Question: I'm attempting to build an error chart using D3 that looks like this:

The issue I'm having is that maximum error square (the square at the top) isn't showing up. Here's what I have so far:
'''
var m = { top: 10, right: 10, bottom: 10, left: 10 }
var h = 400 - m.top - m.bottom;
var w = 500 - m.left - m.right;
var r = 5;
var data = [
{ x: 0, y: 12, yMin: 10, yMax: 20 },
{ x: 1, y: 25, yMin: 17, yMax: 30 },
{ x: 2, y: 15, yMin: 12, yMax: 17 },
{ x: 3, y: 10, yMin: 5, yMax: 14 },
{ x: 4, y: 5, yMin: 1, yMax: 6 }
]
var xScale = d3.scale.linear()
.domain([0, d3.max(data, function(d) { return d.x } )])
.range([0, w]);
var yScale = d3.scale.linear()
.domain([0, d3.max(data, function(d) { return d.yMax } )])
.range([h, 0]);
var vis = d3.select('body').append('svg')
.attr({
height : h + m.top + m.bottom,
width : w + m.left + m.right,
})
.append('g')
.attr({
transform : 'translate(' + m.left + ',' + m.top + ')'
})
var scatterPlot = vis.selectAll('rect')
.data(data)
.enter()
.append('rect')
.attr({
x : function(d) { return xScale(d.x) - r; },
y : function(d) { return yScale(d.y); },
width : r * 2,
height : r
});
var errorMin = vis.selectAll('circle')
.data(data)
.enter()
.append('circle')
.attr({
cx : function(d) { return xScale(d.x); },
cy : function(d) { return yScale(d.yMin); },
r : r
});
var errorMax = vis.selectAll('rect')
.data(data)
.enter()
.append('rect')
.attr({
x : function(d) { return xScale(d.x) - r; },
y : function(d) { return yScale(d.yMax); },
width : r * 2,
height : r * 2
});
'''
And here is a working example: <URL>
I am pretty sure that when I do 'var errorMax = vis.selectAll('square')' at the end of my code it's telling D3 to select the existing squares rather than appending new ones, and I'm sure there's a way to just append new squares, I've just been unable to figure out how.
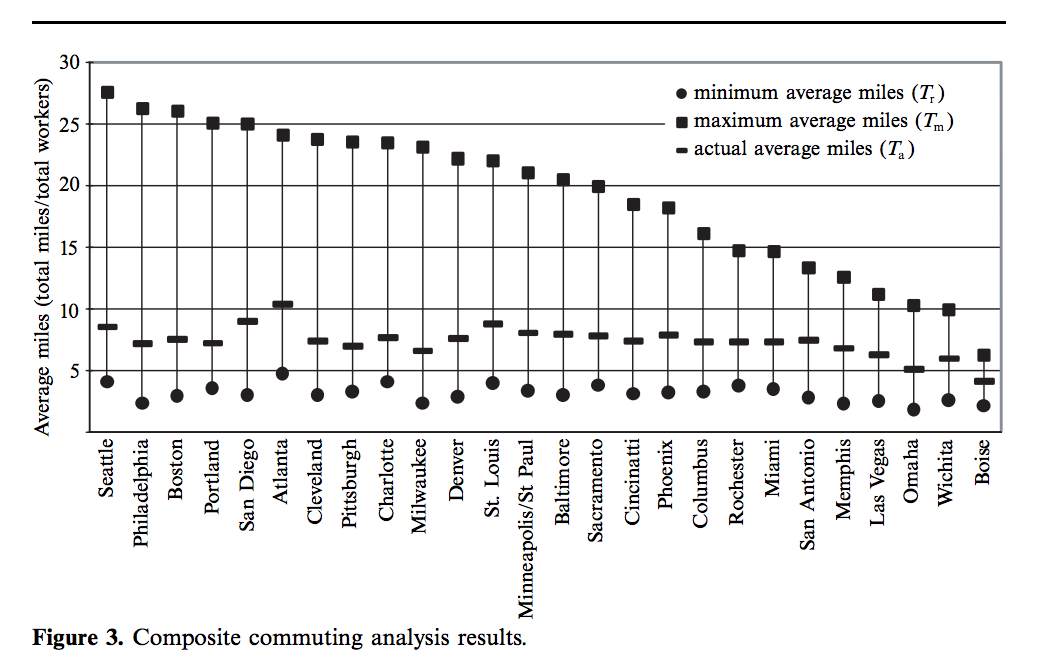
Answer: '.append('square')' => '.append('rect')'
Pre-defined SVG shapes that can be appended
1. Rectangle <rect>
2. Circle <circle>
3. Ellipse <ellipse>
4. Line <line>
5. Polyline <polyline>
6. Polygon <polygon>
7. Path <path>
## w3 source
'''
var errorMax = vis.selectAll('square')
.data(data)
.enter()
.append('rect')
.attr({
x : function(d) { return xScale(d.x) - r; },
y : function(d) { return yScale(d.yMax); },
width : r * 2,
height : r * 2
});
'''
## Updated JSFiddle